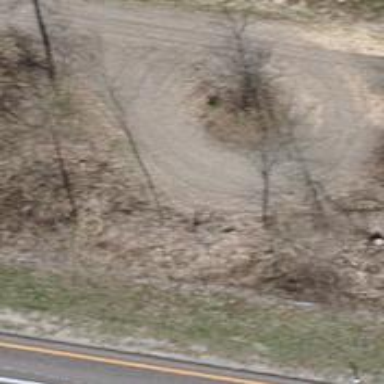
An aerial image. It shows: Track with fine gravel surface. The track has grade2 tracktype.